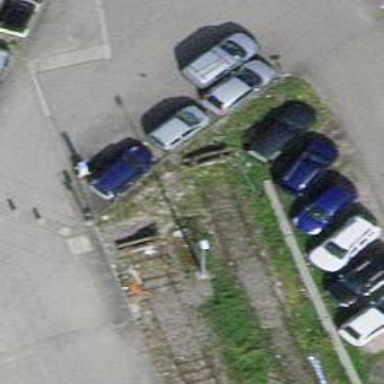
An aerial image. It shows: Railway buffer stop.